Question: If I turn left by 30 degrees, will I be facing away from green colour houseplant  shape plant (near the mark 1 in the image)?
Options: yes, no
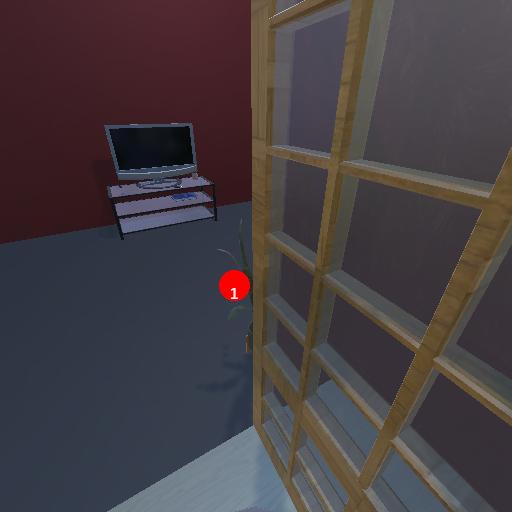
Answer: yes